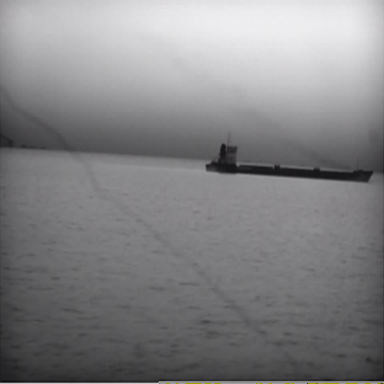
There is a liner in the infrared image.